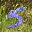
Label: 5